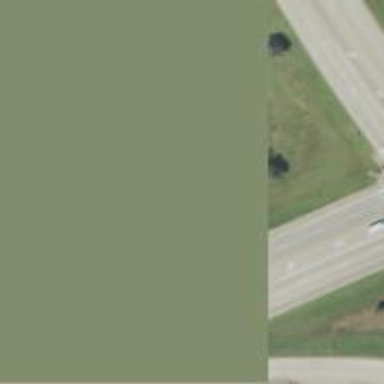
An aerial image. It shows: Trunk link highway.